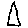
Label: triangle